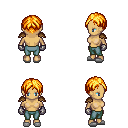
a pixel art fantasy rpg character, female body template, human, tanned skin, leather shoulder armor, teal pants, light blonde parted hairstyle, metal gloves, white slippers, four views (front, back, left, right), 2x2 character sprite sheet, small pixel art, hard edges, no anti-aliasing